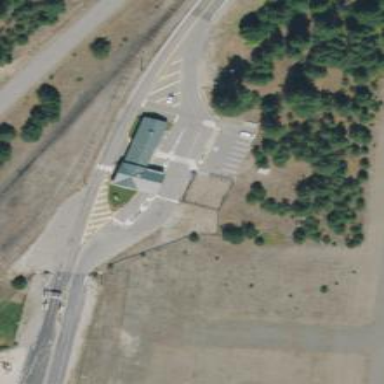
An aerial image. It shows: Border control barrier.